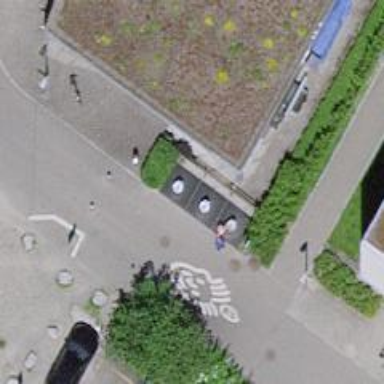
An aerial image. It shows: Recycling container for recycling.